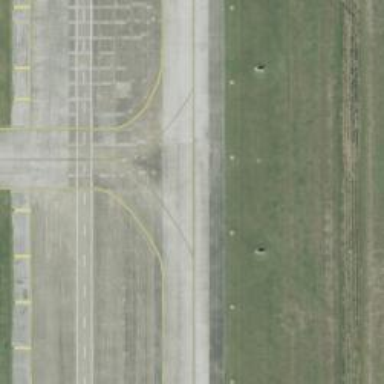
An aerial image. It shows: Image of taxiway at airport.